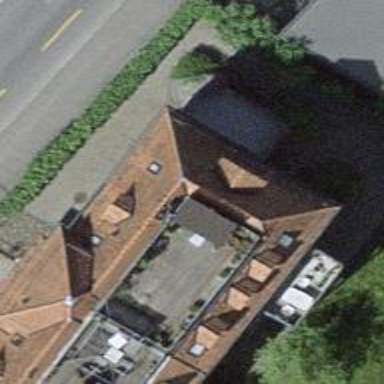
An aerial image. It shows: Residential building with hipped roof.